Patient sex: M
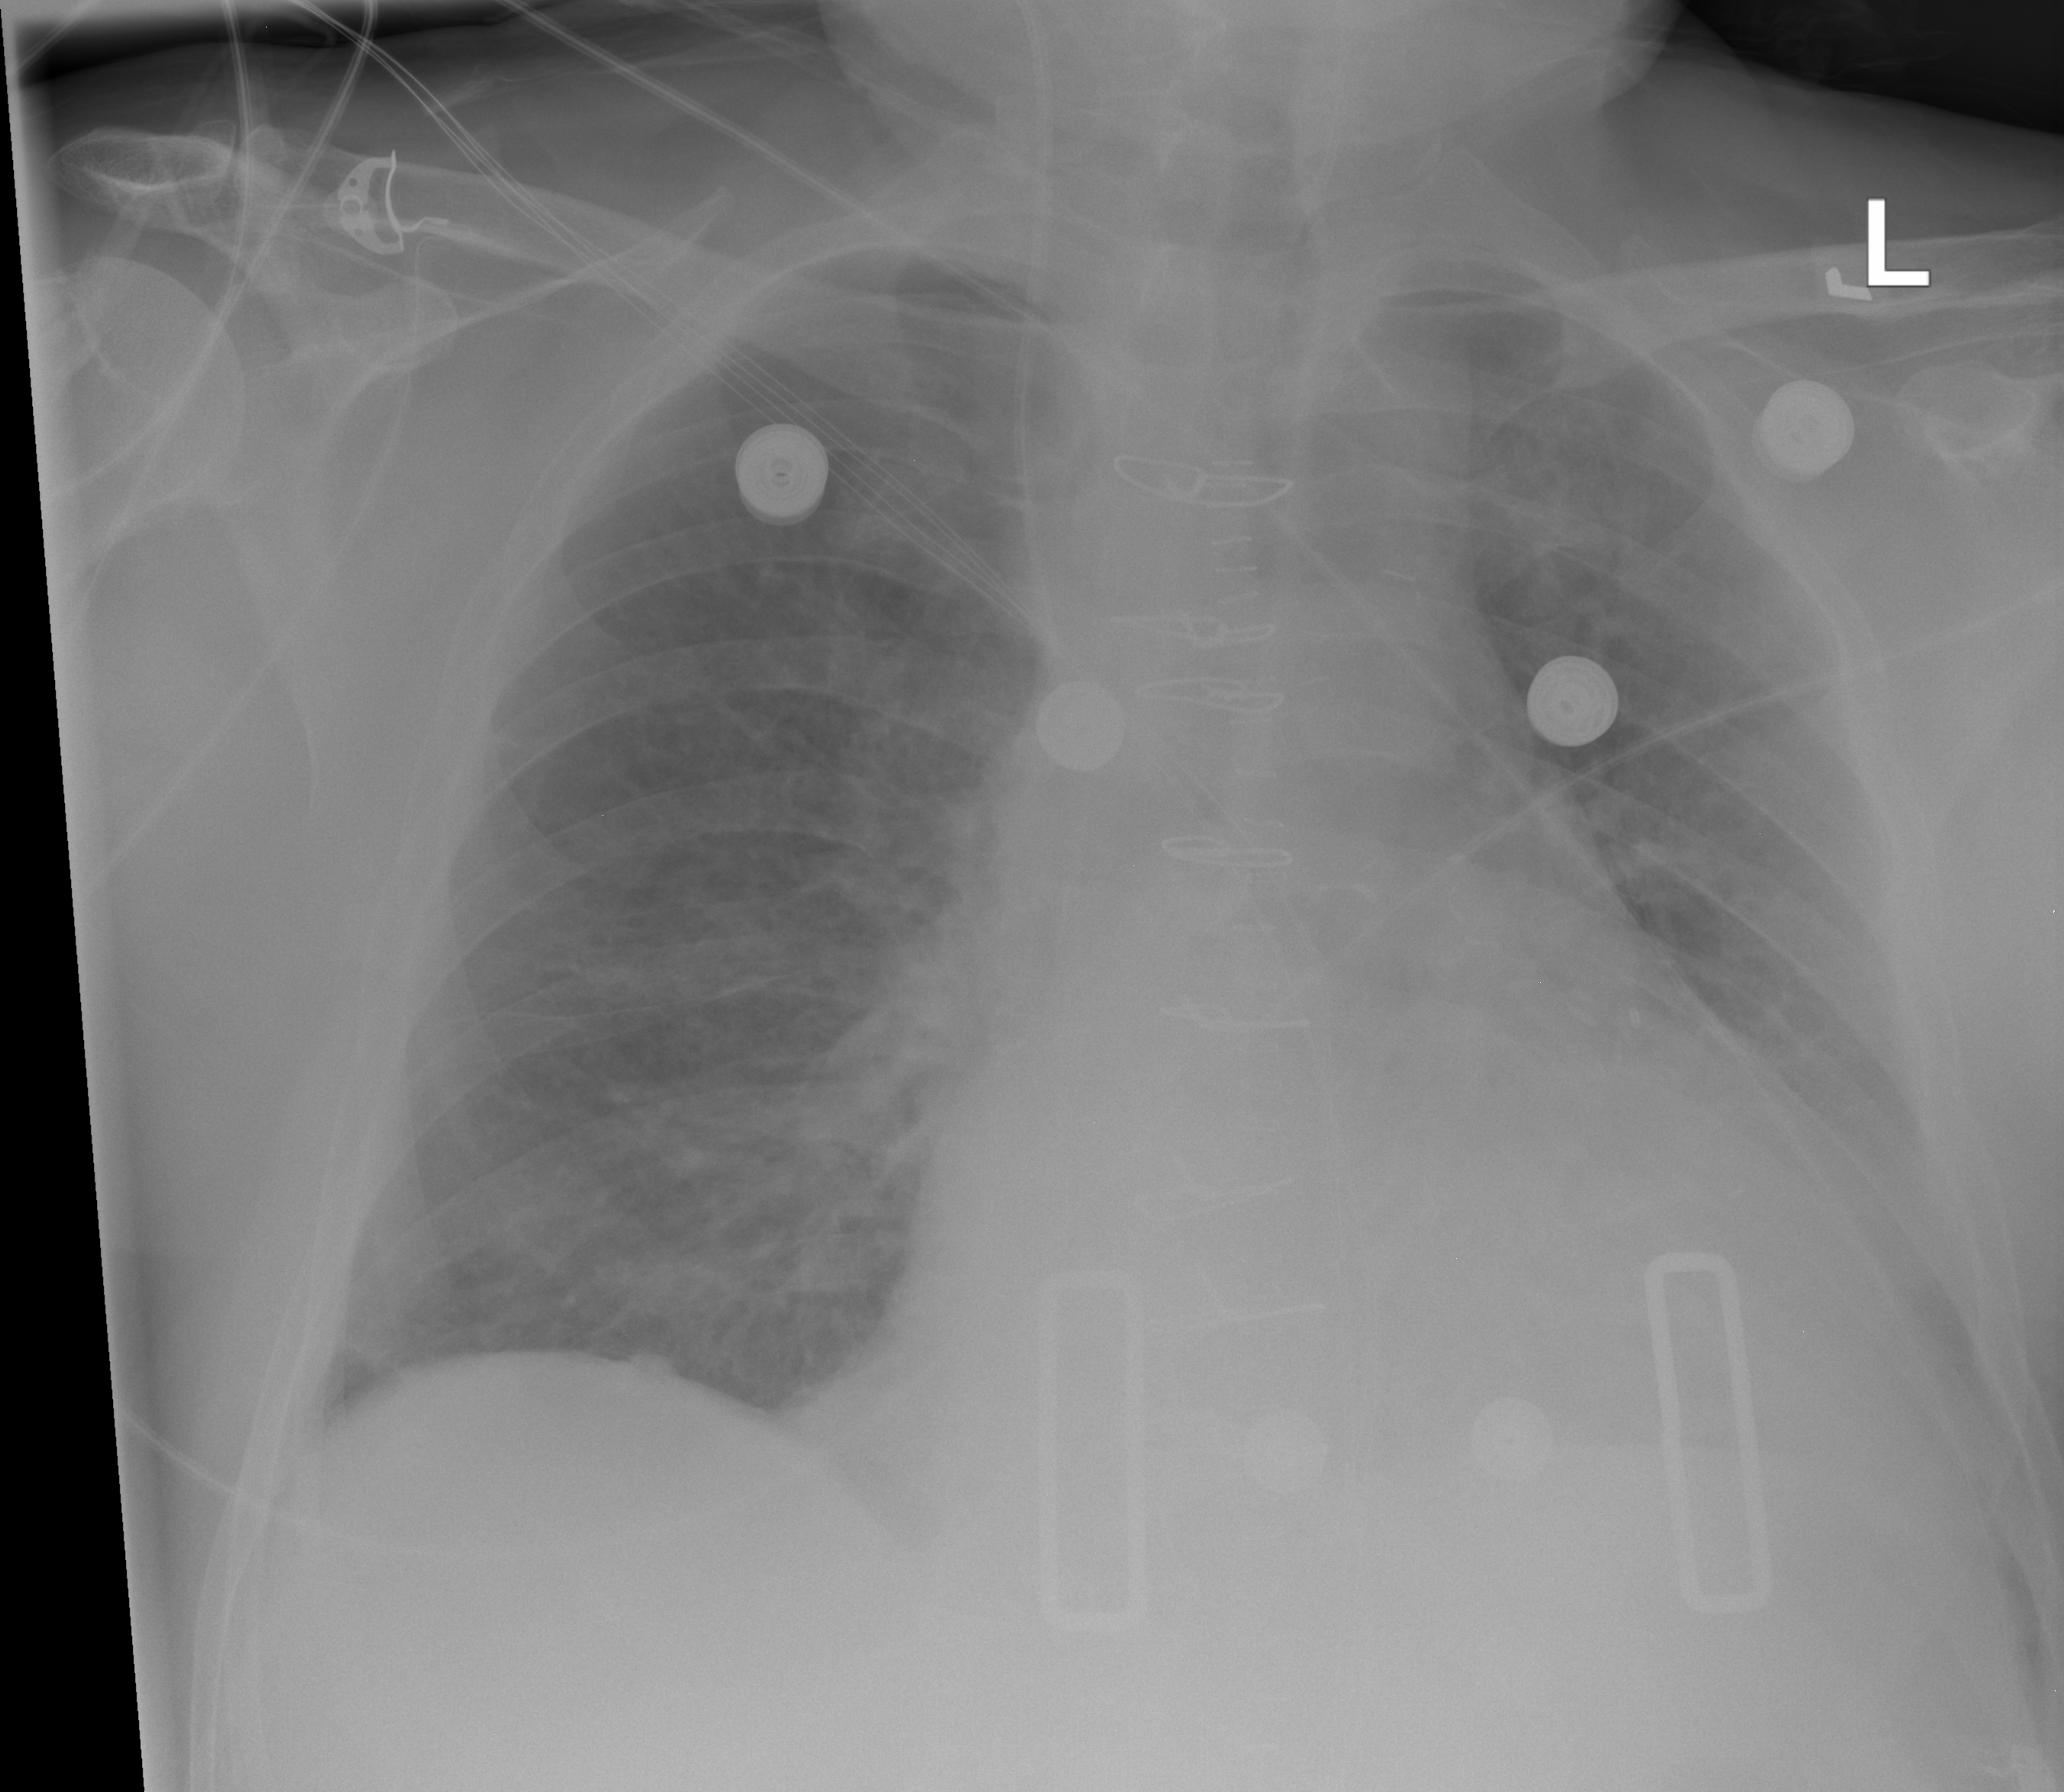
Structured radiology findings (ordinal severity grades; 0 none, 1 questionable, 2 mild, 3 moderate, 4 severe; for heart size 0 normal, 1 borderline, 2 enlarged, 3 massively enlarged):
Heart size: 2
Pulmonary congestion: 2
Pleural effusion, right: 0
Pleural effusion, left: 2
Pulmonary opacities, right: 2
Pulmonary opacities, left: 0
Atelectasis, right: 2
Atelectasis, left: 2